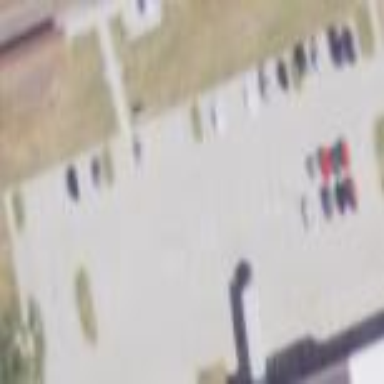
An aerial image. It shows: Parking area with surface.